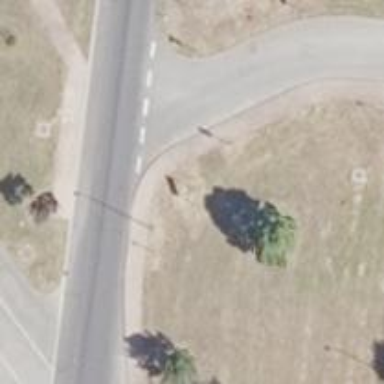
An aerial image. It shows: Footway along the road.